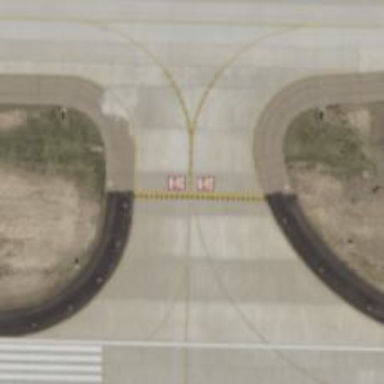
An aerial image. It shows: View of taxiway at the airport.